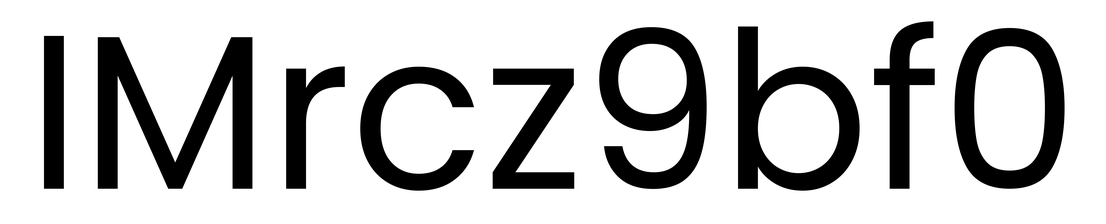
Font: Poppins-Regular